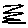
Label: zigzag